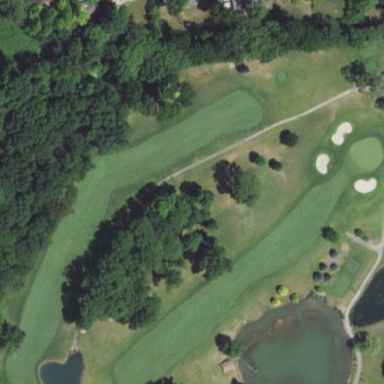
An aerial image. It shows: Golf fairway surrounded by grass.